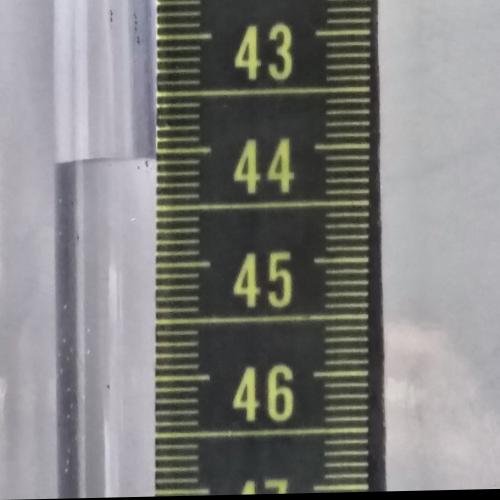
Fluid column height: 44.1 cm